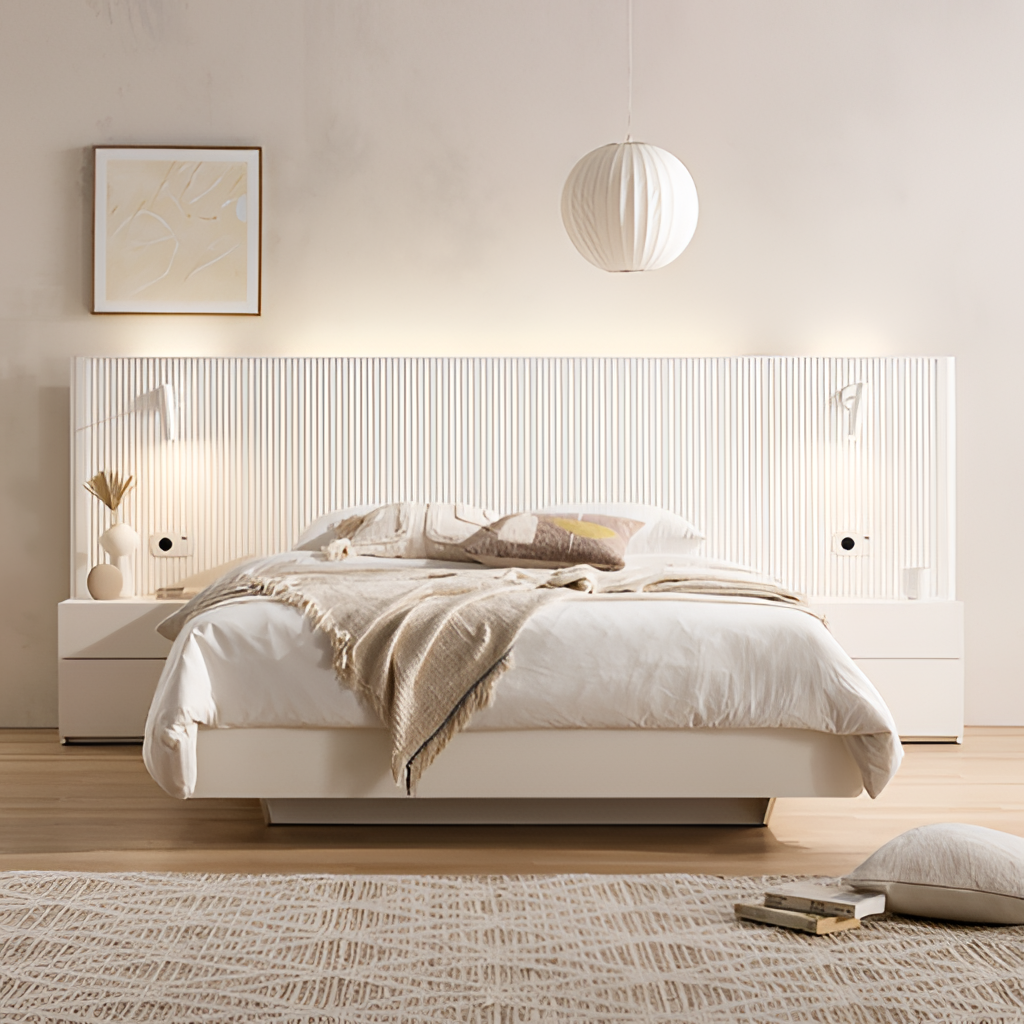
wood illuminated headboard bed, bedroom, paint wallpaper, with solid pattern, modern, brown wood flooring, with plank pattern